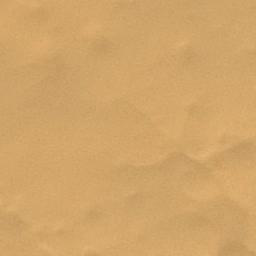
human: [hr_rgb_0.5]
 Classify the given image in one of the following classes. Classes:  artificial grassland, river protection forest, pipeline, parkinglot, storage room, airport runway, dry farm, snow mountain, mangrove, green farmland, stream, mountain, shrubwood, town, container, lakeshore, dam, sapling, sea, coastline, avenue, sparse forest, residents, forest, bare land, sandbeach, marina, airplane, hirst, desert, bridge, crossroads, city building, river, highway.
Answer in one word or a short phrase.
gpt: desert